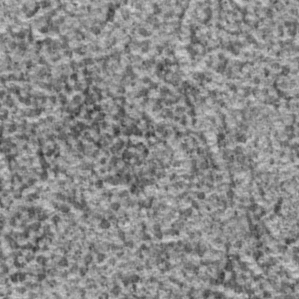
Label: frost